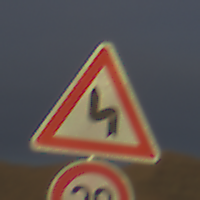
Verkehrszeichen: DoppelkurveZunaechstLinks
Zusatzzeichen unten: Geschwindigkeit20
Umgebung: Outdoor, Nature
Tageszeit: SunriseSunset
Wetter: PartlyCloudy
Licht: Natural
Jahreszeit: NotSpecified
Kontrast: HighContrast